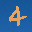
Label: 4